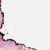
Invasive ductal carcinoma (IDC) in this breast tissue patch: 0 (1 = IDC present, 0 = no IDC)